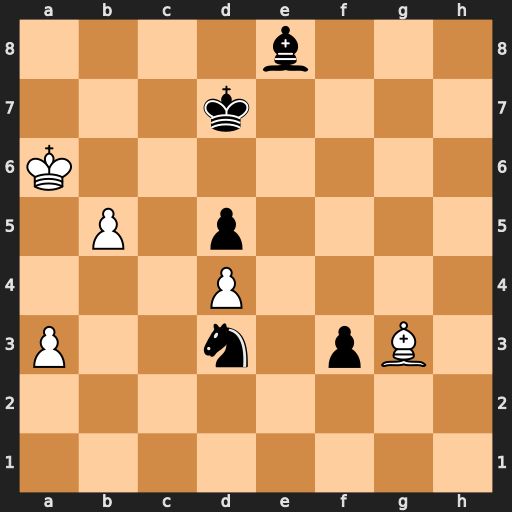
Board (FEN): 4b3/3k4/K7/1P1p4/3P4/P2n1pB1/8/8
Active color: w
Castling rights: -
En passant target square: -
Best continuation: b6 Ke6 b7